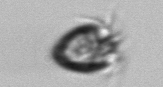
Label: Ciliophora